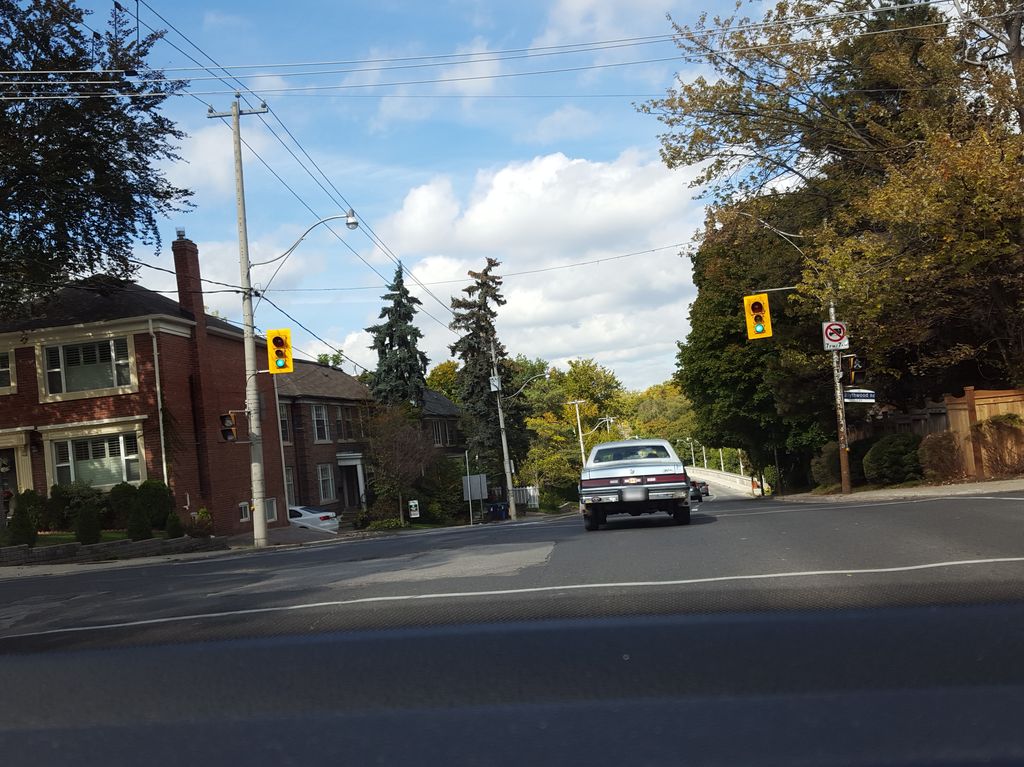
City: toronto